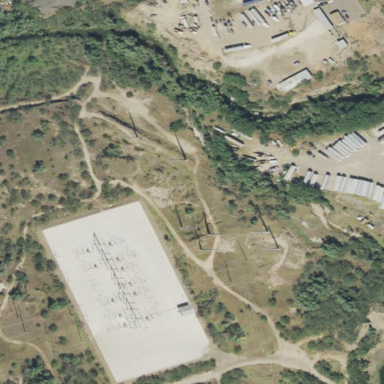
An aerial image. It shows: Fence surrounds transmission level power substation.